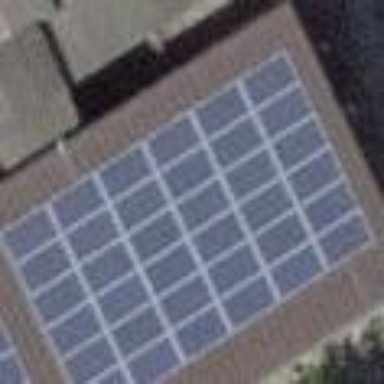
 consisting of solar photovoltaic panels."